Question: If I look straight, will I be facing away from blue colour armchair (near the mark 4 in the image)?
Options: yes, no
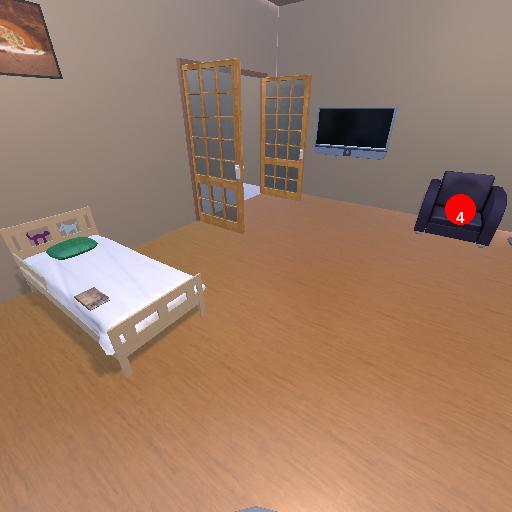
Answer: yes